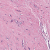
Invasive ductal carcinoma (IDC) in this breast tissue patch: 0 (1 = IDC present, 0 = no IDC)